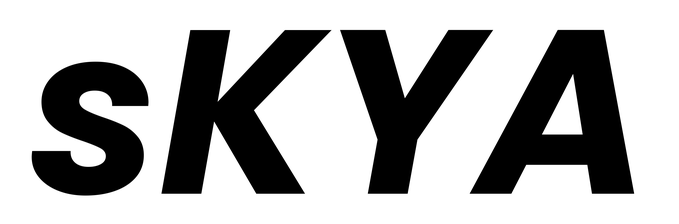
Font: Poppins-BoldItalic